Field crop: maize
Growth stage: 1
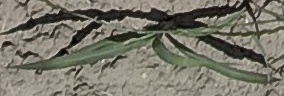
Species: sorghum